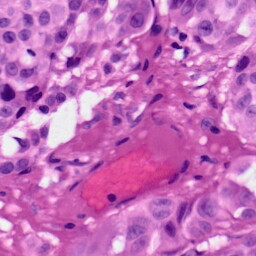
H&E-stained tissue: Skin